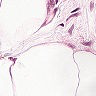
Metastatic tissue present: yes